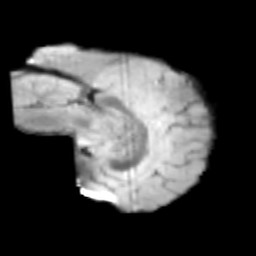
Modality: T2w
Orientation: sagittal
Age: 13
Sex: male
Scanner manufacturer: siemens
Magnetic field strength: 3 T
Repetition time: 3.8 s
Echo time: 0.07 s